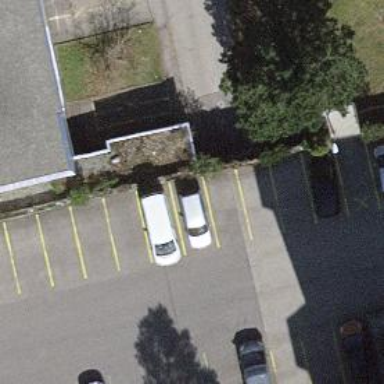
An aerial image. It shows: Parking entrance.